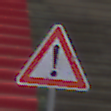
Verkehrszeichen: Gefahrenstelle
Umgebung: Outdoor, Urban
Tageszeit: Midday
Wetter: Overcast
Licht: Natural
Jahreszeit: NotSpecified
Kontrast: LowContrast